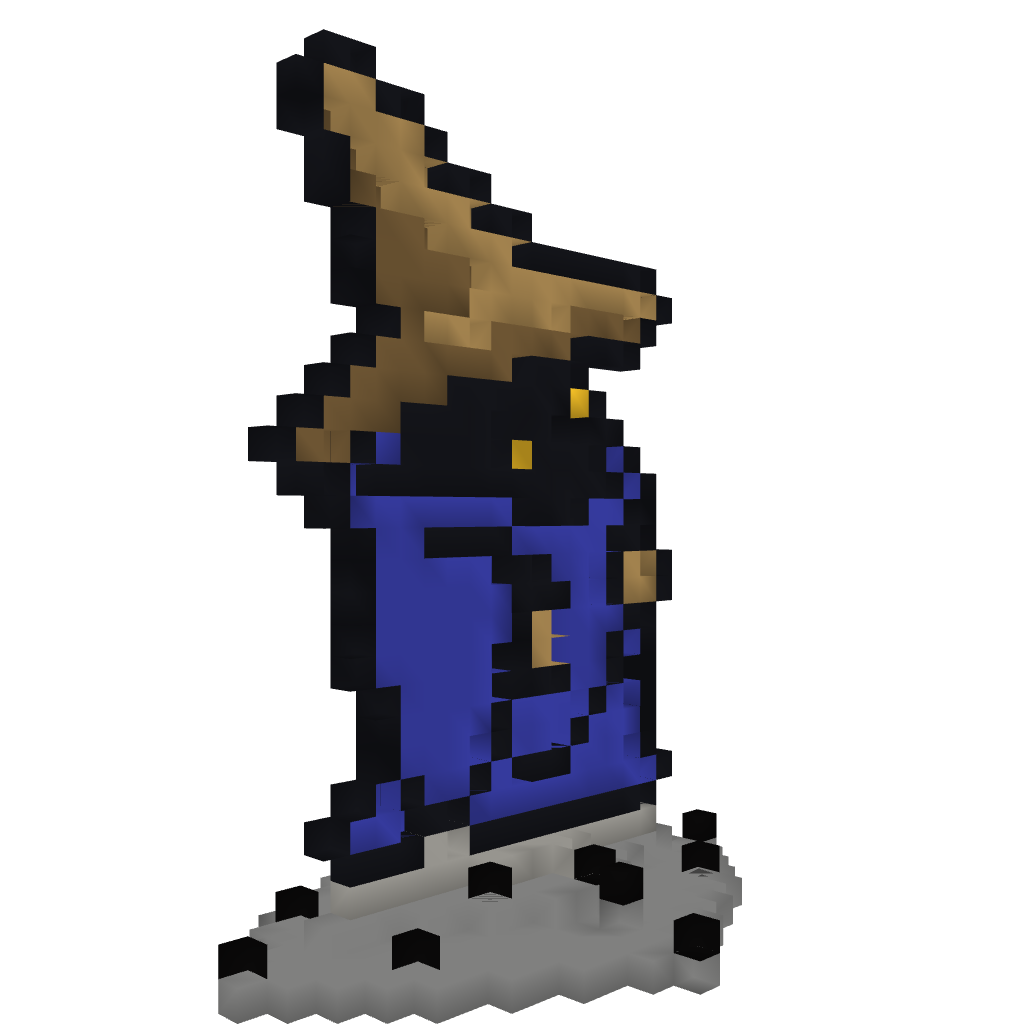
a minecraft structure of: Black Mage FF1 (NES)